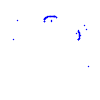
Particle: pion